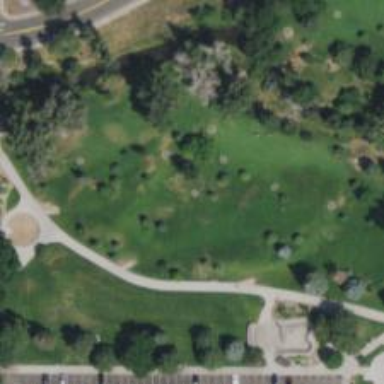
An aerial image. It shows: Disc golf basket.